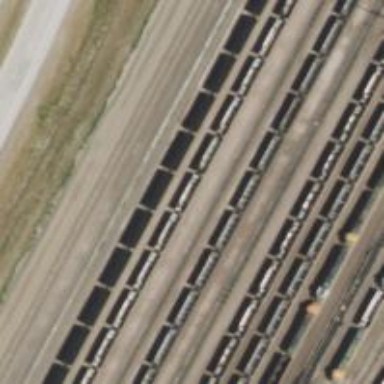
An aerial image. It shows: Railway yard.